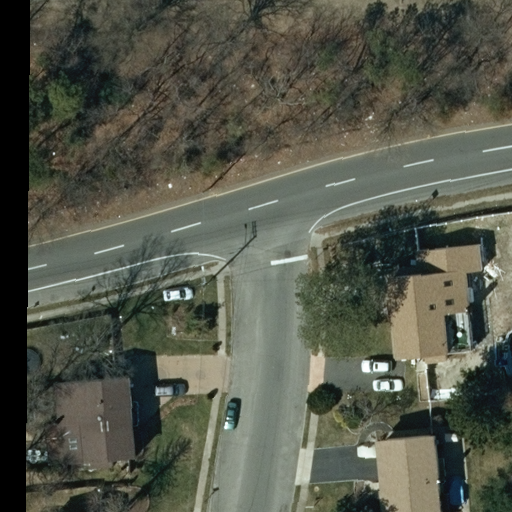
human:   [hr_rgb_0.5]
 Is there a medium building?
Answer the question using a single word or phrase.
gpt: yes

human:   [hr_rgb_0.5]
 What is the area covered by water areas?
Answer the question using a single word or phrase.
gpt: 0m2

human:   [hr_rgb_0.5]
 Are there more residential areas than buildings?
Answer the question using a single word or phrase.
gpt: no

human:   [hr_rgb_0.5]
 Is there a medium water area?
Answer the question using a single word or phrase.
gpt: no

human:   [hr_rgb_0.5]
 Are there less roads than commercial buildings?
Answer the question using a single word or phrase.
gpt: no

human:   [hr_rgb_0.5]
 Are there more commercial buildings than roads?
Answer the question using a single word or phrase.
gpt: no

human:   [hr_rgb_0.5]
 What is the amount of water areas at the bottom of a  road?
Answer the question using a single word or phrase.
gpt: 0

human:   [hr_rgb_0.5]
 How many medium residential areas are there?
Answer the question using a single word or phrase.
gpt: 0

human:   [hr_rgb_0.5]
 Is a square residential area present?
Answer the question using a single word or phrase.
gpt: no

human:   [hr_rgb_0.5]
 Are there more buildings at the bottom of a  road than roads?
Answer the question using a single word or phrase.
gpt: yes

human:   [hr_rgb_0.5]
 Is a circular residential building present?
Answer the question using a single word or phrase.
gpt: no

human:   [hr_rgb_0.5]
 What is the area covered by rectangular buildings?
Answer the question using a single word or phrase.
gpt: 209m2

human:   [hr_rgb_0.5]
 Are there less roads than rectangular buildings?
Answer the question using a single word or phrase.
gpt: no

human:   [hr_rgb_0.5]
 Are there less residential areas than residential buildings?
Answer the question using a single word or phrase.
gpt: yes

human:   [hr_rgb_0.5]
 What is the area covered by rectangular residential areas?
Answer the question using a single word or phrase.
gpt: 10621m2

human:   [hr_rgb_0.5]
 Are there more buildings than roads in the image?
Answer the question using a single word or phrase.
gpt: yes

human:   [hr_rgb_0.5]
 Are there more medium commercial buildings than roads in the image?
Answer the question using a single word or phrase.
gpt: no

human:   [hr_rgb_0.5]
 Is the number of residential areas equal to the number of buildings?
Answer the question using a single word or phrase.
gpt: no

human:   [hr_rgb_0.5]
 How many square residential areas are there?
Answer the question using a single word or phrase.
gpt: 0

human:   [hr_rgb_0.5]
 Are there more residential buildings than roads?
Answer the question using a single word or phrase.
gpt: yes

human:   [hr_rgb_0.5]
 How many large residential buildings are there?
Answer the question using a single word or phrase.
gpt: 0

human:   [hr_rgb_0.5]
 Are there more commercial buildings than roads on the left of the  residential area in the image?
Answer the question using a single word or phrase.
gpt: no

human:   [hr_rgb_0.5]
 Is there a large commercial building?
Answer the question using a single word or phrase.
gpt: no

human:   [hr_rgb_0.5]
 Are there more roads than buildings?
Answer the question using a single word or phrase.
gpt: no

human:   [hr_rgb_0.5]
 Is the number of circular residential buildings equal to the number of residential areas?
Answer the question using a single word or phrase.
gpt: no

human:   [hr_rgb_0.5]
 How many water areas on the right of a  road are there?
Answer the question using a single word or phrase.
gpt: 0

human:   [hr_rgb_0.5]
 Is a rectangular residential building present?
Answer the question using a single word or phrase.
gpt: yes

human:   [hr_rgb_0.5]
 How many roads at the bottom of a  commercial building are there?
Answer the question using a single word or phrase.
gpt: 0

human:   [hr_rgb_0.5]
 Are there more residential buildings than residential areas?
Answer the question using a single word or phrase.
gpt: yes

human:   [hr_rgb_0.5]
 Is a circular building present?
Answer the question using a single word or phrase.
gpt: no

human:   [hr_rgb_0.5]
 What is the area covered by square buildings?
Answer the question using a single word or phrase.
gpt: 0m2

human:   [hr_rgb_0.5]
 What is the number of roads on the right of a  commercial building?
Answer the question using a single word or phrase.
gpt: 0

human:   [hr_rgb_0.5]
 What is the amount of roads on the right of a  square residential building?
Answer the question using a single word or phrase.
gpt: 0

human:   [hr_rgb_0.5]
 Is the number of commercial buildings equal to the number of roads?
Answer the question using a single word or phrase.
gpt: no

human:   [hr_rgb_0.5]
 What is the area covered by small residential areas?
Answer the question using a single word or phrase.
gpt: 0m2

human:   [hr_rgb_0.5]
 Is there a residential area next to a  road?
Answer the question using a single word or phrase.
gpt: yes